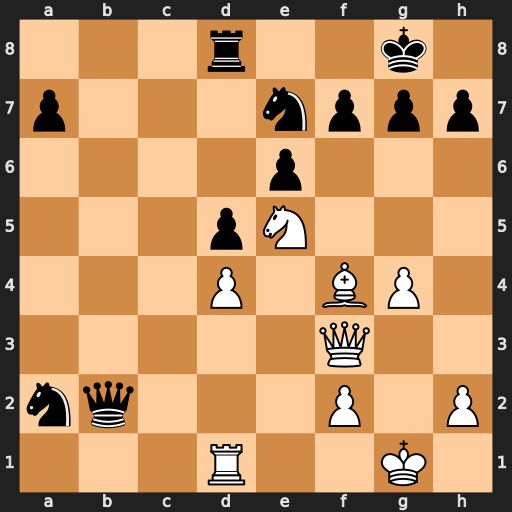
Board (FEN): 3r2k1/p3nppp/4p3/3pN3/3P1BP1/5Q2/nq3P1P/3R2K1
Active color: w
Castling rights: -
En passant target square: -
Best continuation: Bc1 Nxc1 Qxf7+ Kh8 Qxe7